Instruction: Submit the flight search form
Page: home
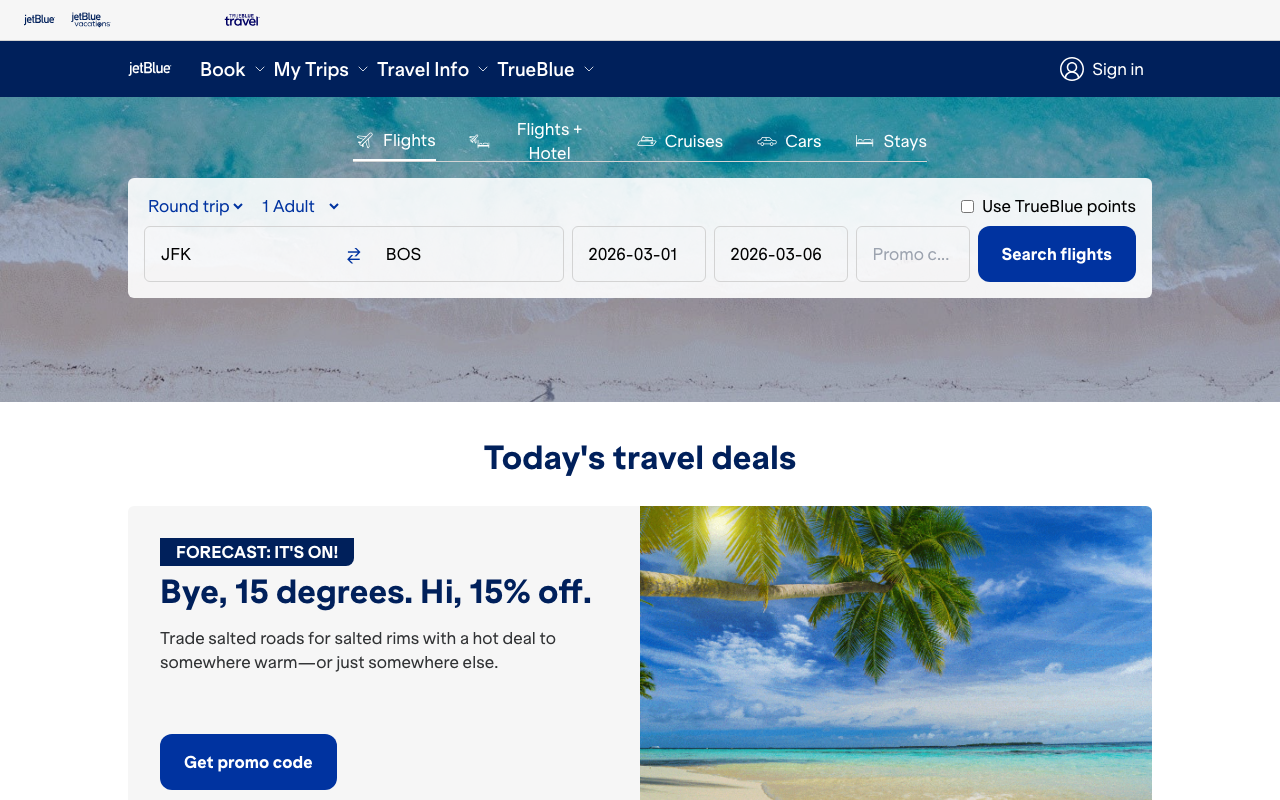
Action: click